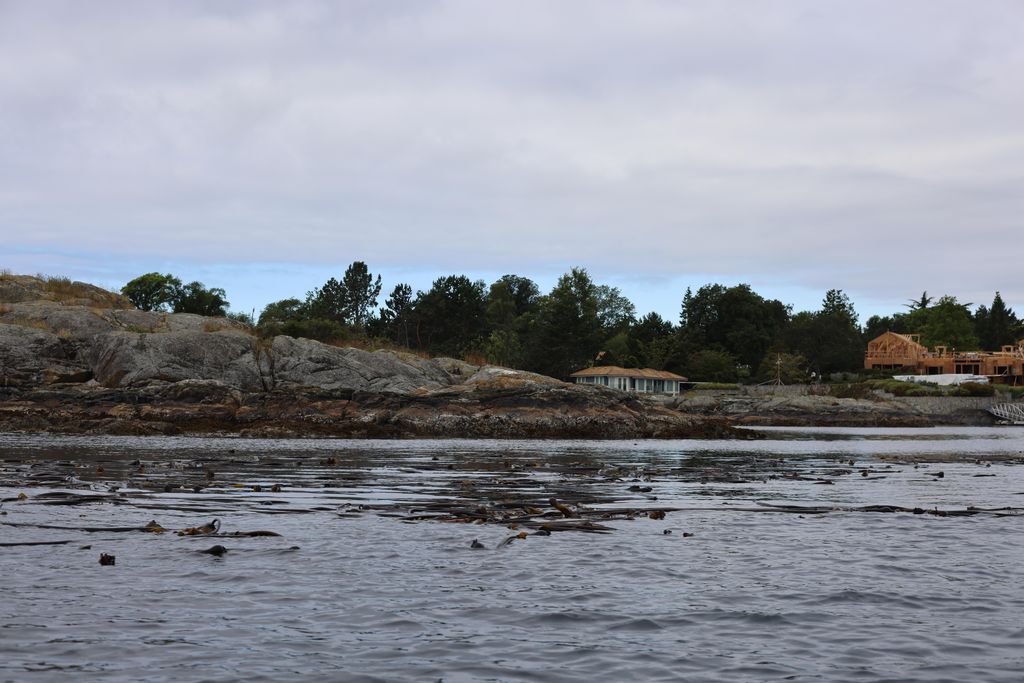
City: victoria